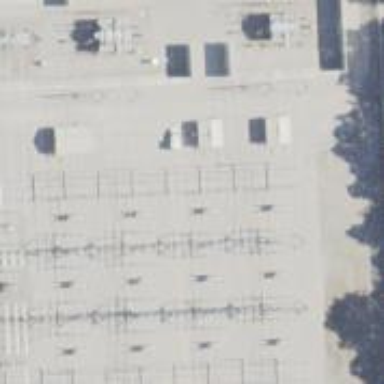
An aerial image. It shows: Switch for power supply.